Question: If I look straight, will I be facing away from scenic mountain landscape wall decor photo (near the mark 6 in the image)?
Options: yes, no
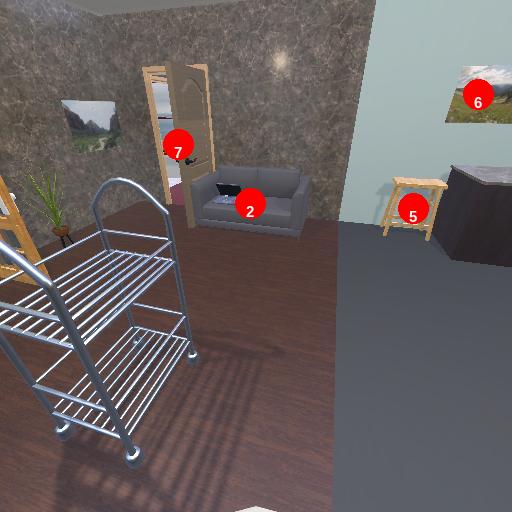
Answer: yes